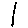
Label: line